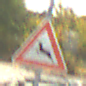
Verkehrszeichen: WildwechselRechts
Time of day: MorningAfternoon
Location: Outdoor (RoadRail)
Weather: PartlyCloudy
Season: NotSpecified
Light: Natural